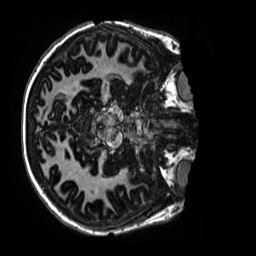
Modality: MP2RAGE
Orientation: axial
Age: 9
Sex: female
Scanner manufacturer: siemens
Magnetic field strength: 3 T
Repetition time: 4 s
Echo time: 0.00303 s